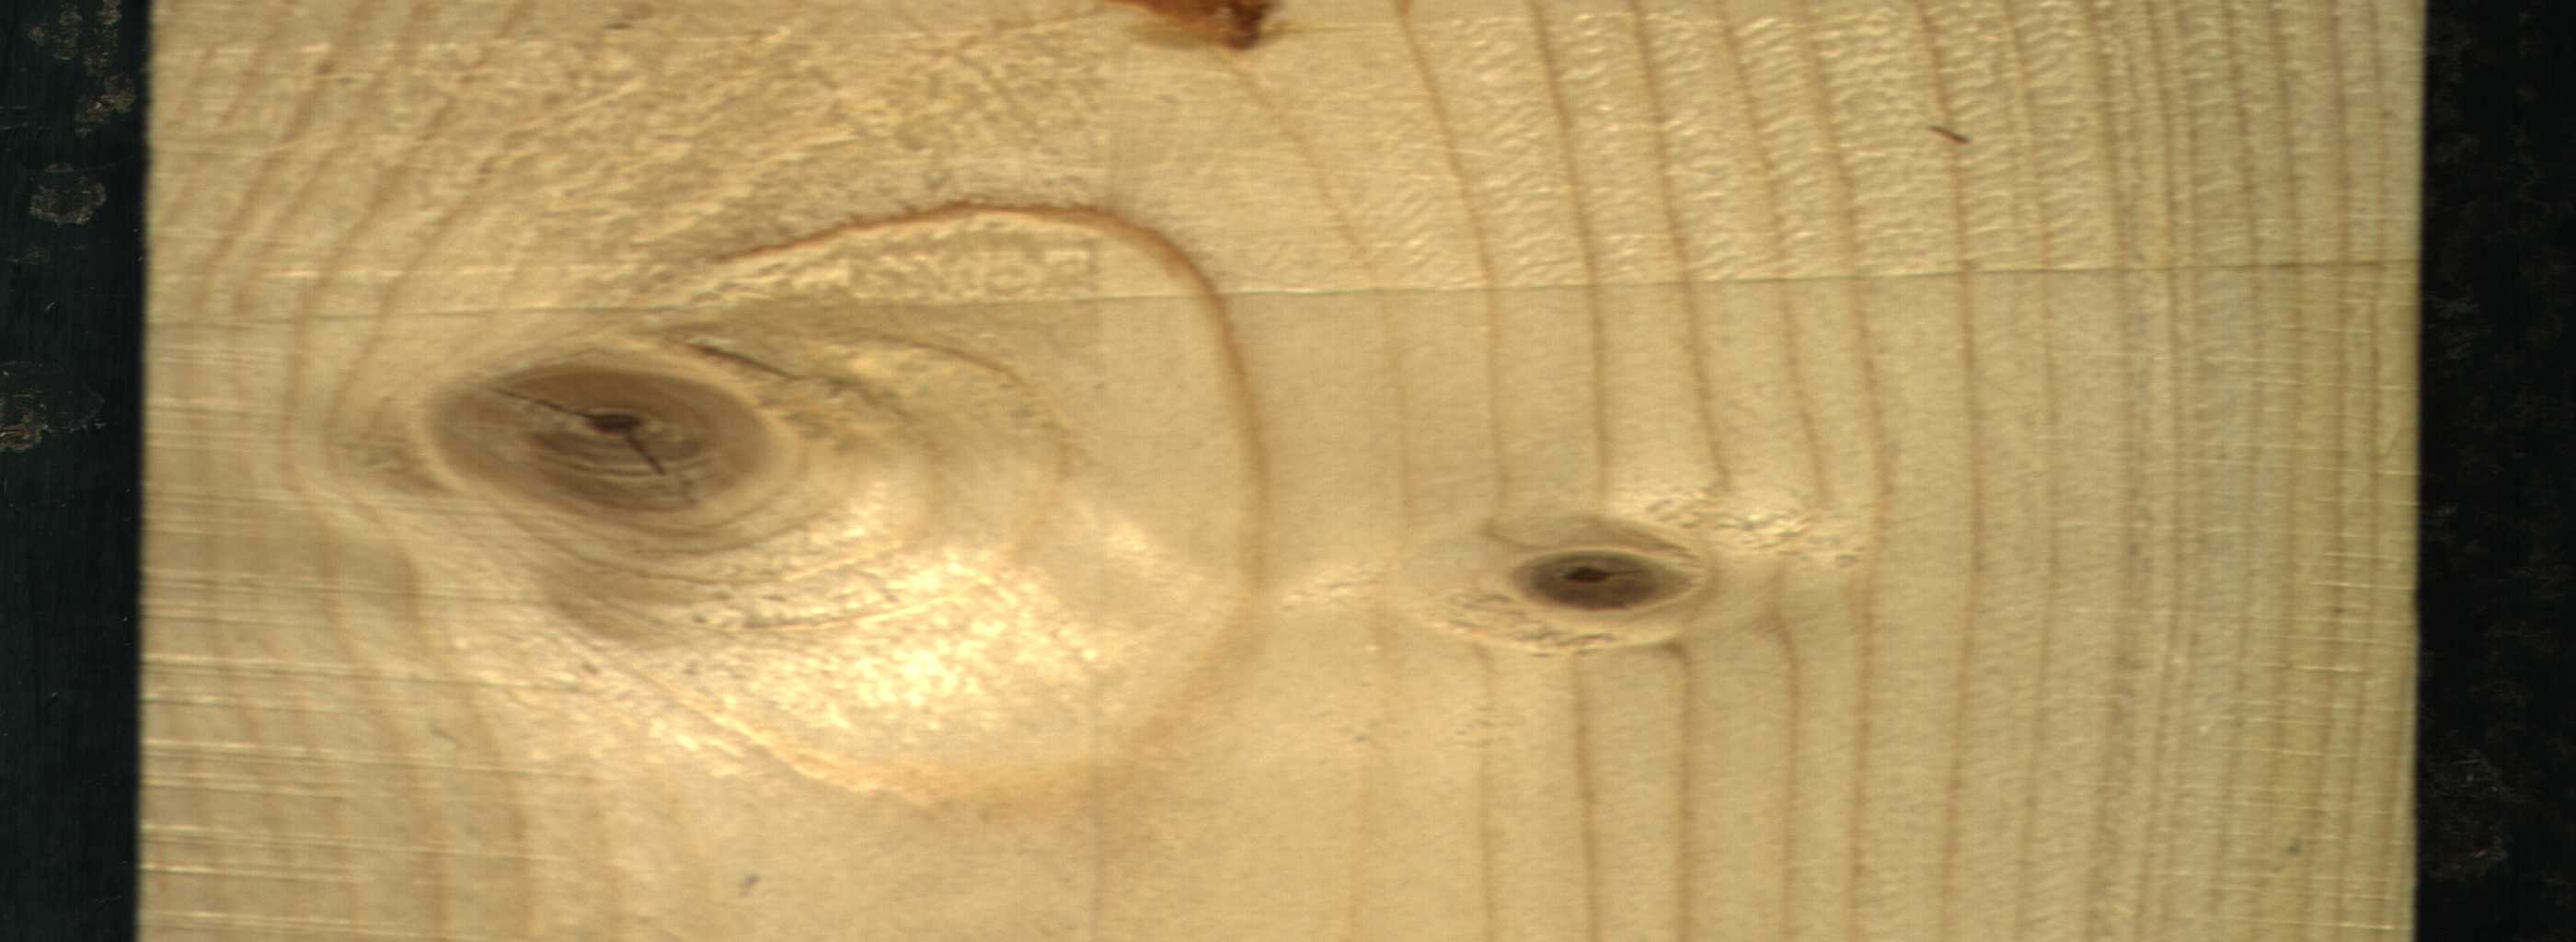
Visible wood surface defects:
resin
knot_with_crack
Live_Knot